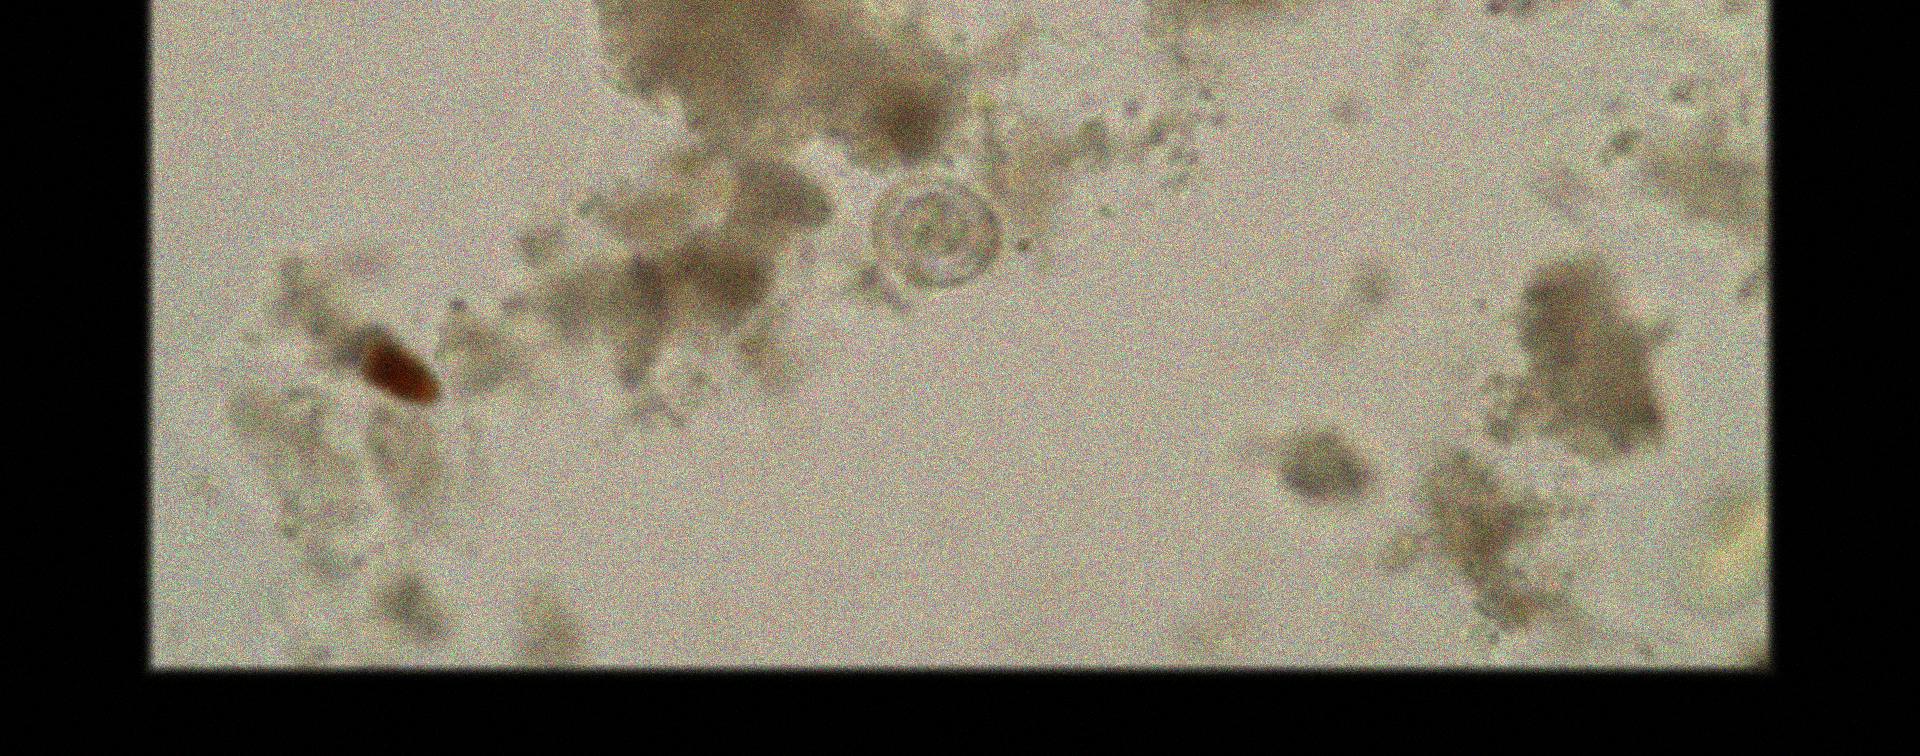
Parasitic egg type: Hymenolepis nana